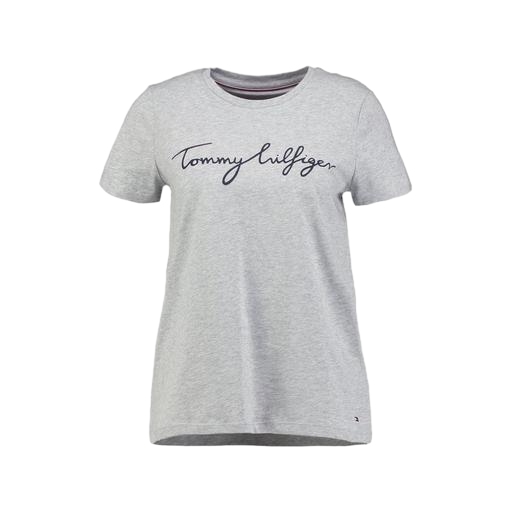
t-shirt twist graphic, th shirt, t-shirt logo, white background